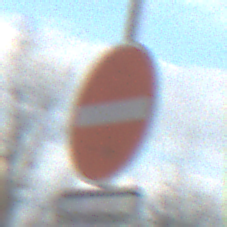
Verkehrszeichen: VerbotDerEinfahrt
Zusatzzeichen unten: BesondereFahrzeugeUndTransportgueter10
Umgebung: Outdoor, Nature
Tageszeit: MorningAfternoon
Wetter: PartlyCloudy
Licht: Natural
Jahreszeit: Autumn
Kontrast: LowContrast